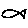
Label: fish